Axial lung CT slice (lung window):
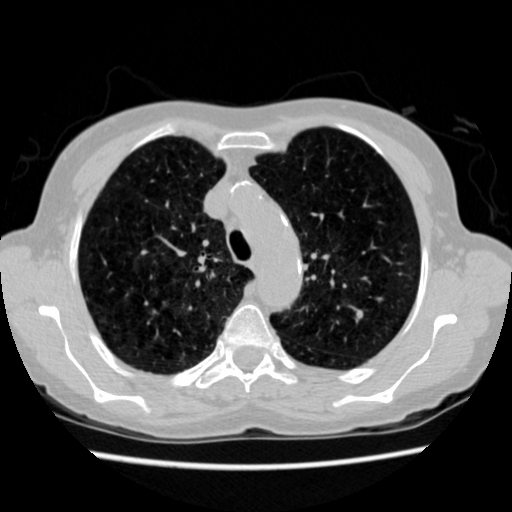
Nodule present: yes
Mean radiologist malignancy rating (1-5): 2